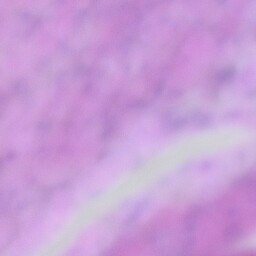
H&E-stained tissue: Cervix